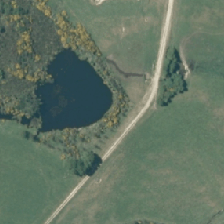
Land cover: manuka_kanuka